Aerial crown-view tile of a tropical tree (Barro Colorado Island, Panama), acquired 20240918:
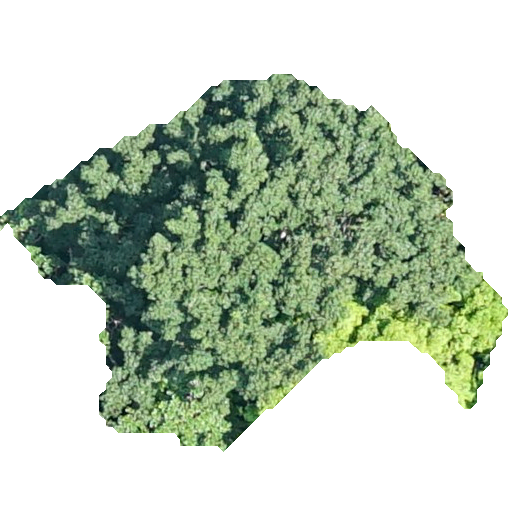
Species: Pseudobombax septenatum
GBIF accepted scientific name: Pseudobombax septenatum
Crown area: 174.594 m²